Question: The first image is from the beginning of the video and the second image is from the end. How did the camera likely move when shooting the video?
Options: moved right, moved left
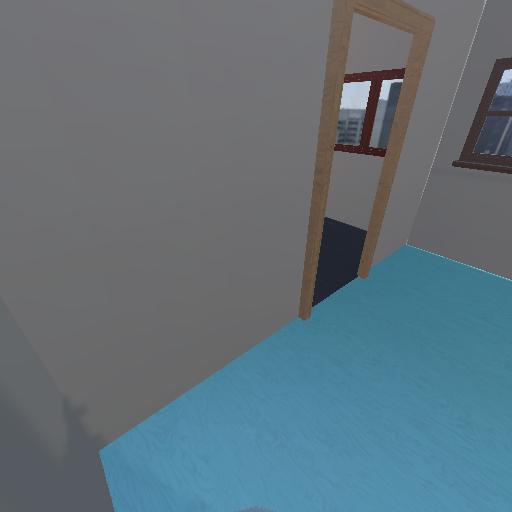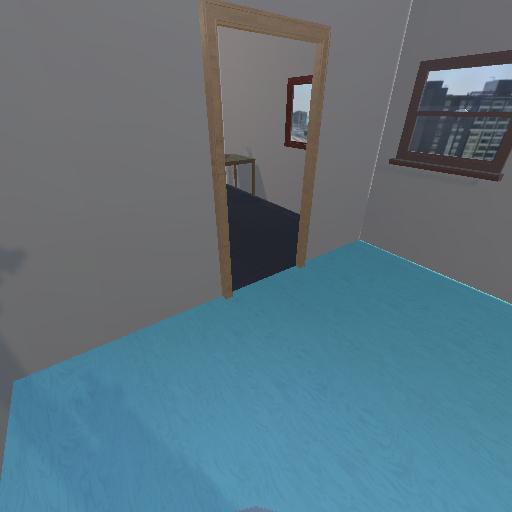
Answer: moved right